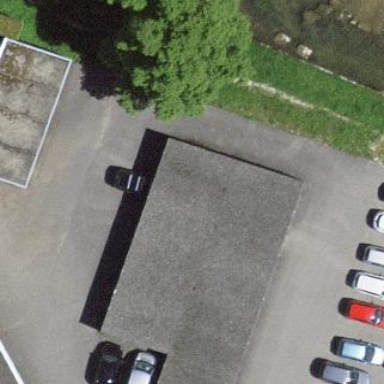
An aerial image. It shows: Garage.